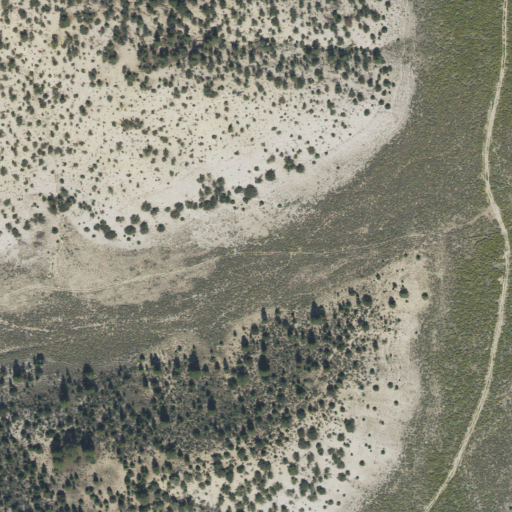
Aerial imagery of valley in Utah named Raspberry Hollow containing shrub, evergreen forest, grassland, and low intensity development